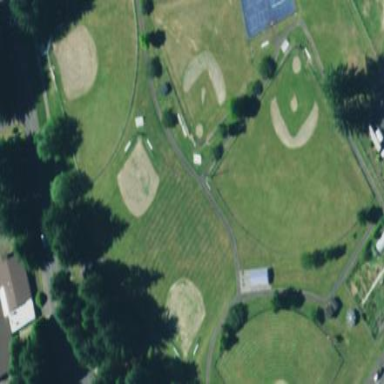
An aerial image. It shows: Baseball pitch for leisure land.